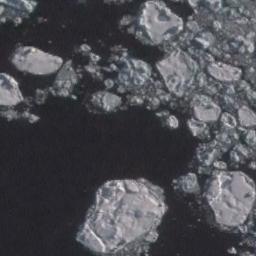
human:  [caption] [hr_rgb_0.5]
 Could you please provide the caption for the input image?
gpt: Sea ice is surrounded by water .

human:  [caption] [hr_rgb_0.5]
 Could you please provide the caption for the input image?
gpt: Several large pieces of sea ice and a lot of small pieces of sea ice gather together .

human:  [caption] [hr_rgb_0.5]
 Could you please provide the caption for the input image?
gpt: There are many ice on the black sea .

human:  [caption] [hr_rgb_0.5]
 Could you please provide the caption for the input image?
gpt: Countless ice cubes of all sizes are closely connected into a large piece floating on the deep blue sea .

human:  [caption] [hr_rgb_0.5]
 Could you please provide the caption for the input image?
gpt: There are sea ice linked into sheets .